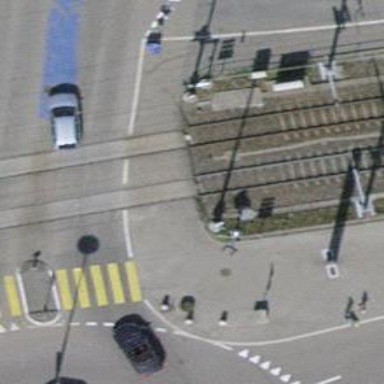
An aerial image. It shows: Crossing for the railway.